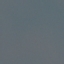
Label: SeaLake